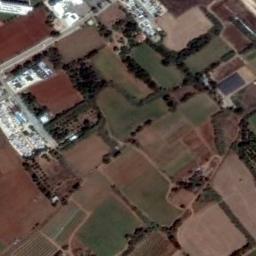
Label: rectangular_farmland